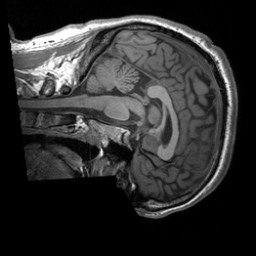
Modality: T1w
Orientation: sagittal
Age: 33
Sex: male
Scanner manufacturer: siemens
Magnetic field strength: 3 T
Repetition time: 1.9 s
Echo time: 0.00252 s